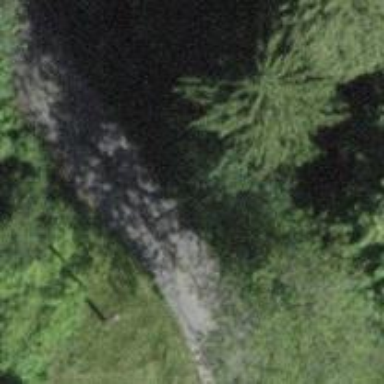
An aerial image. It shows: Unclassified road with grade1 track type.